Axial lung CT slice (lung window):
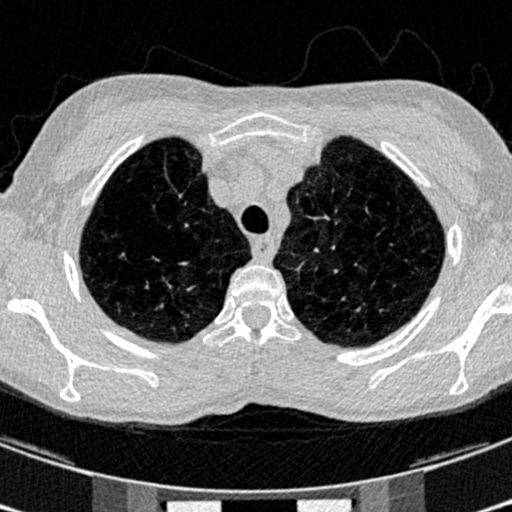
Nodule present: no